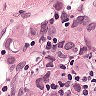
Metastatic tissue present: yes